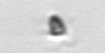
Label: Pyramimonas